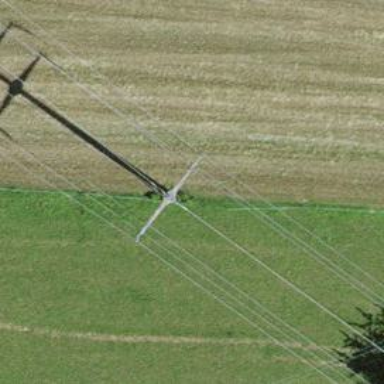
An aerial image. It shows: Power line is depicted.